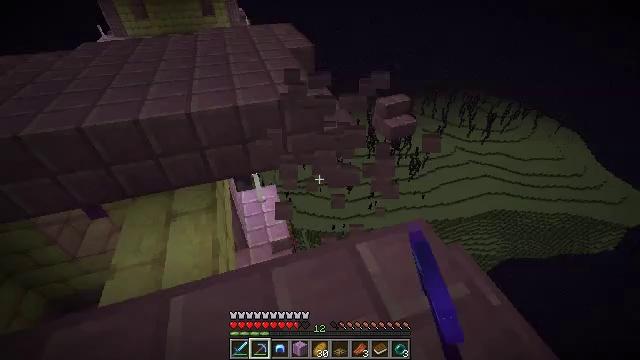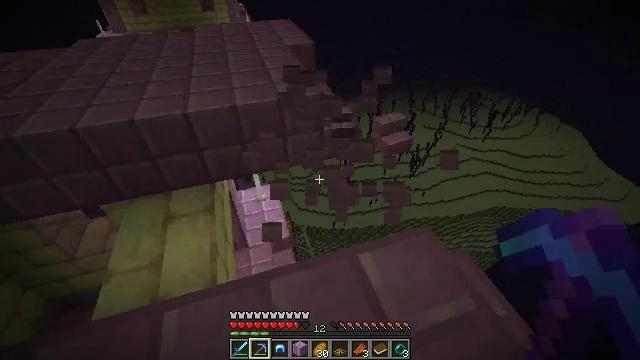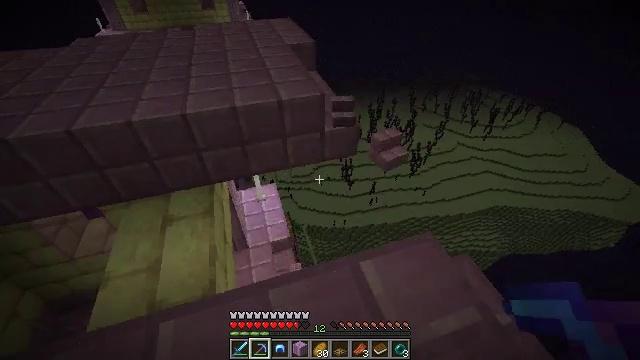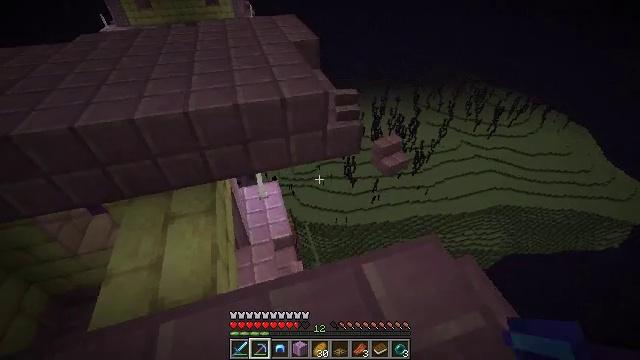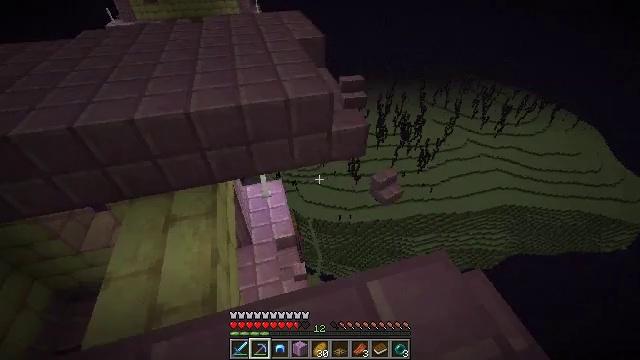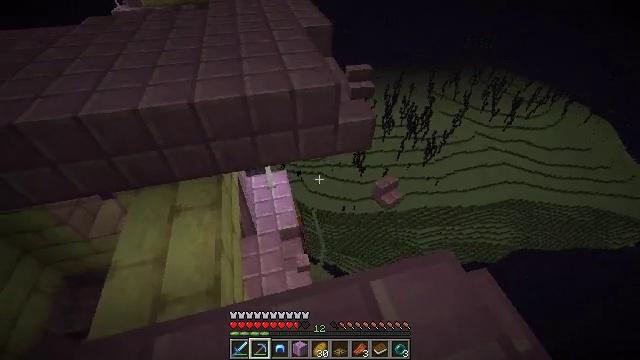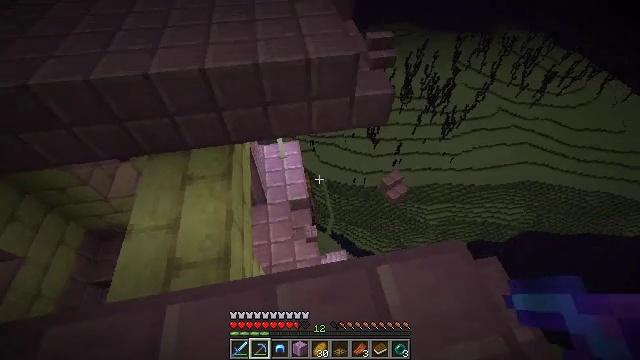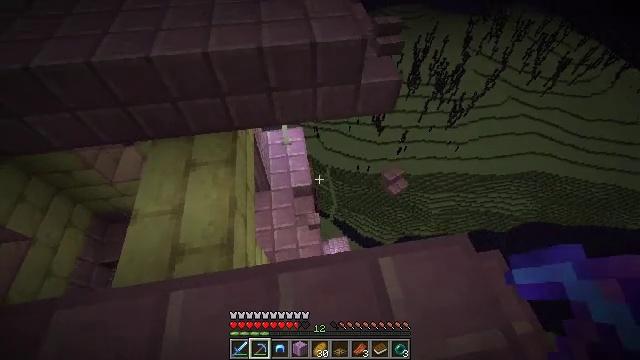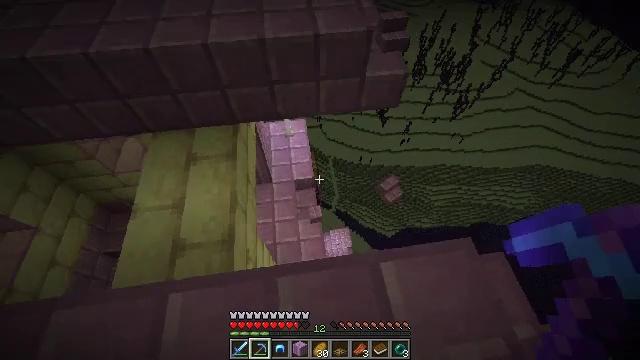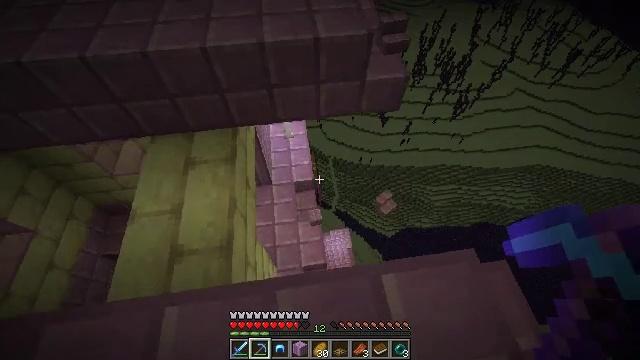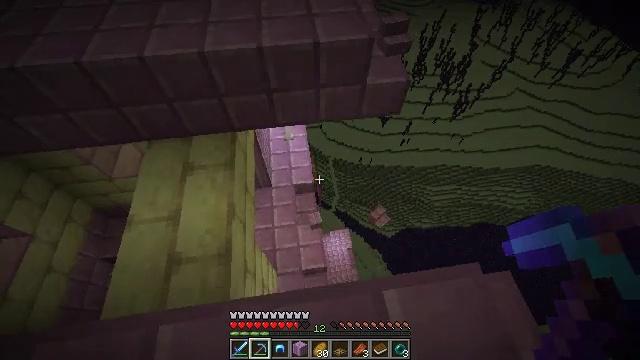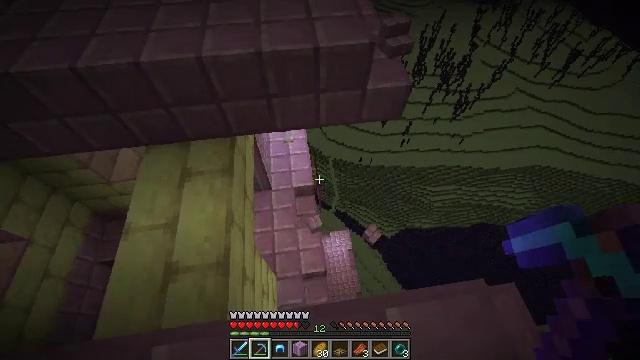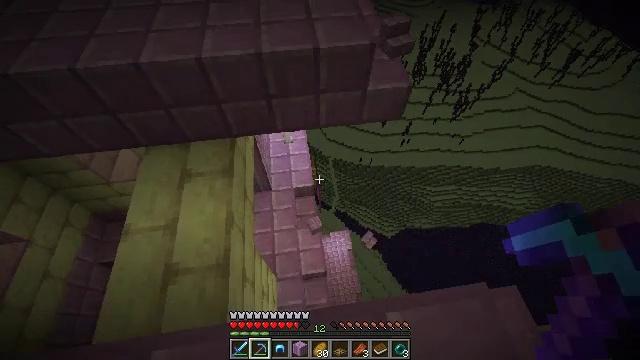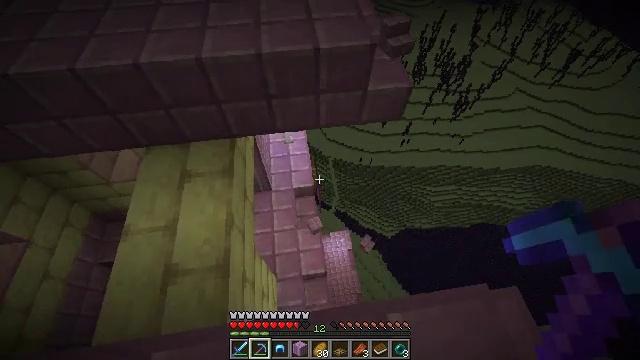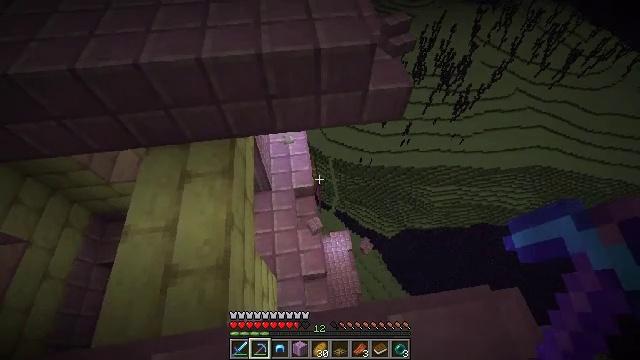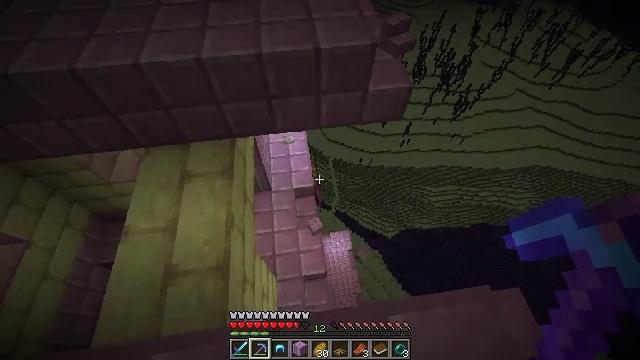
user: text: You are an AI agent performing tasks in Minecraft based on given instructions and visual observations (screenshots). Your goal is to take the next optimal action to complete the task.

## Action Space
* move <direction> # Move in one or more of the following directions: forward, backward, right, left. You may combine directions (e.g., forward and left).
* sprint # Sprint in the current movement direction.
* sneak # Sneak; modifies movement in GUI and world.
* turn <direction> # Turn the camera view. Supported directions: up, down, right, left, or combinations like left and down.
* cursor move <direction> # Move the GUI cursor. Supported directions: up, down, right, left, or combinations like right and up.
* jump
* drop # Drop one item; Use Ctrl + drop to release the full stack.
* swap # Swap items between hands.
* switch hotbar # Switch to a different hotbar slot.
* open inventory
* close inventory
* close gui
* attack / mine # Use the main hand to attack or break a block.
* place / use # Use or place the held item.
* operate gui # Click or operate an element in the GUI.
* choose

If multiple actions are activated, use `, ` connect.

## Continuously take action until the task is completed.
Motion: motion action
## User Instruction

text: Mine end stone bricks.
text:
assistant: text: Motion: move forward, sneak, attack / mine
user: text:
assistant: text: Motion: move forward, sneak, attack / mine
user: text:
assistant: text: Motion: move forward, sneak, attack / mine
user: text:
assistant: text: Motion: move forward, sneak, turn left, attack / mine
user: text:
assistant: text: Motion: move forward, sneak, turn left and down, attack / mine
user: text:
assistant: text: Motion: move forward, sneak, turn left and down, attack / mine
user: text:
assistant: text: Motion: move forward, sneak, turn left and down, attack / mine
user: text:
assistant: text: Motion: move forward, sneak, turn down, attack / mine
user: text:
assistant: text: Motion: move forward, sneak
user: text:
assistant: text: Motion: move forward, sneak
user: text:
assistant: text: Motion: sneak
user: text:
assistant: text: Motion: sneak
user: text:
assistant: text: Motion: sneak
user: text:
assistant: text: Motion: sneak
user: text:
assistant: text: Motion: sneak
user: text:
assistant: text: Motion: sneak
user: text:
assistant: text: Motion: sneak, turn left and down
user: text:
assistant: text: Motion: move left, sneak, turn left and down
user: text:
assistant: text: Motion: move left, sneak, turn left and down
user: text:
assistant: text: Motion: move left, sneak, turn down
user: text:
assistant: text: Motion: move left, sneak
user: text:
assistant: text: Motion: move left, sneak
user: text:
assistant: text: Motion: move left, sneak
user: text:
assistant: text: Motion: sneak
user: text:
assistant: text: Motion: sneak
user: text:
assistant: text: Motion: sneak
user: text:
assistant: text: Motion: sneak
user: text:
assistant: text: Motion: sneak, turn left
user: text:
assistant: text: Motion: sneak, turn left
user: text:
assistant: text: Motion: sneak, turn left